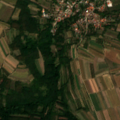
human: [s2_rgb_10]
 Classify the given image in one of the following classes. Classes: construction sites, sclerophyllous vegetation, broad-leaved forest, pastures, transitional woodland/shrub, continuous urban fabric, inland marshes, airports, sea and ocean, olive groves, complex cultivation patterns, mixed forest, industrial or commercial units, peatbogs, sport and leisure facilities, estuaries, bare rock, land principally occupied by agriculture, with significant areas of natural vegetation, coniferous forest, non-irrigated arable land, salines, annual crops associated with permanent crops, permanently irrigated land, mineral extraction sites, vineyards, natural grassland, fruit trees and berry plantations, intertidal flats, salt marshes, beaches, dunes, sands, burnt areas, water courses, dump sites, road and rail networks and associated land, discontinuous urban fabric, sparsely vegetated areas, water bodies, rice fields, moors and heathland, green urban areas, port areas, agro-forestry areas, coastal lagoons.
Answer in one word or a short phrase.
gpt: discontinuous urban fabric, non-irrigated arable land, complex cultivation patterns, land principally occupied by agriculture, with significant areas of natural vegetation, broad-leaved forest